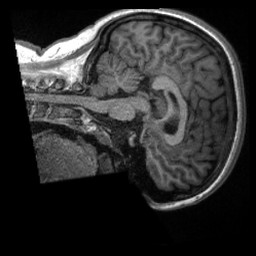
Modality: T1w
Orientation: sagittal
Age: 25
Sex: female
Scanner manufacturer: siemens
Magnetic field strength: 3 T
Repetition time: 2.3 s
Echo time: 0.00288 s